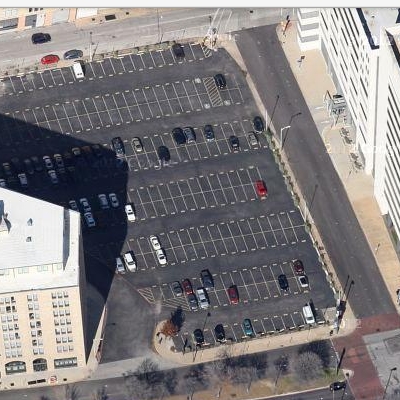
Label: gParking